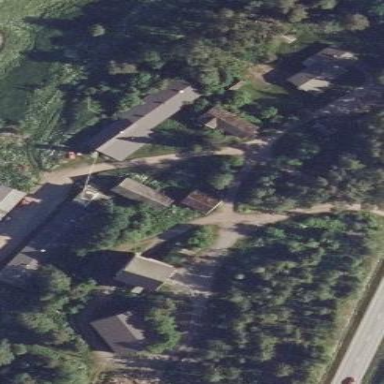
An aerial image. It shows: Farmyard area.